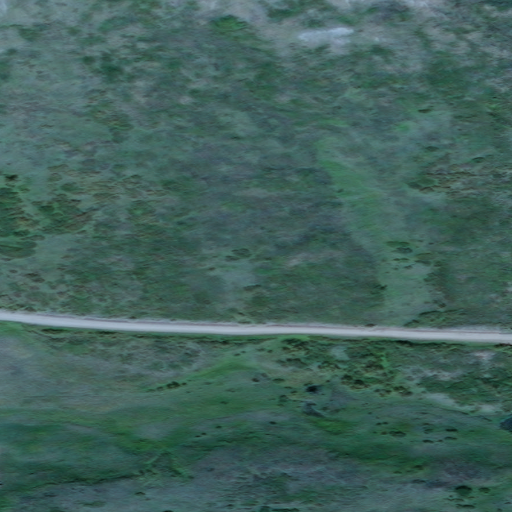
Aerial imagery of gap in Alaska named Sable Pass containing only unknown